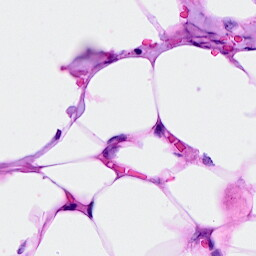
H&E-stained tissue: Breast